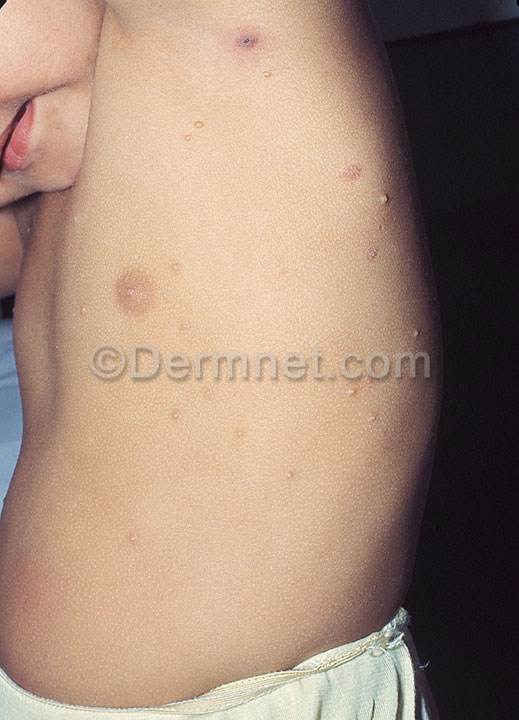
Disease: Warts Molluscum and other Viral Infections